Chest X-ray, PA view. Patient: 60 years old, sex M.
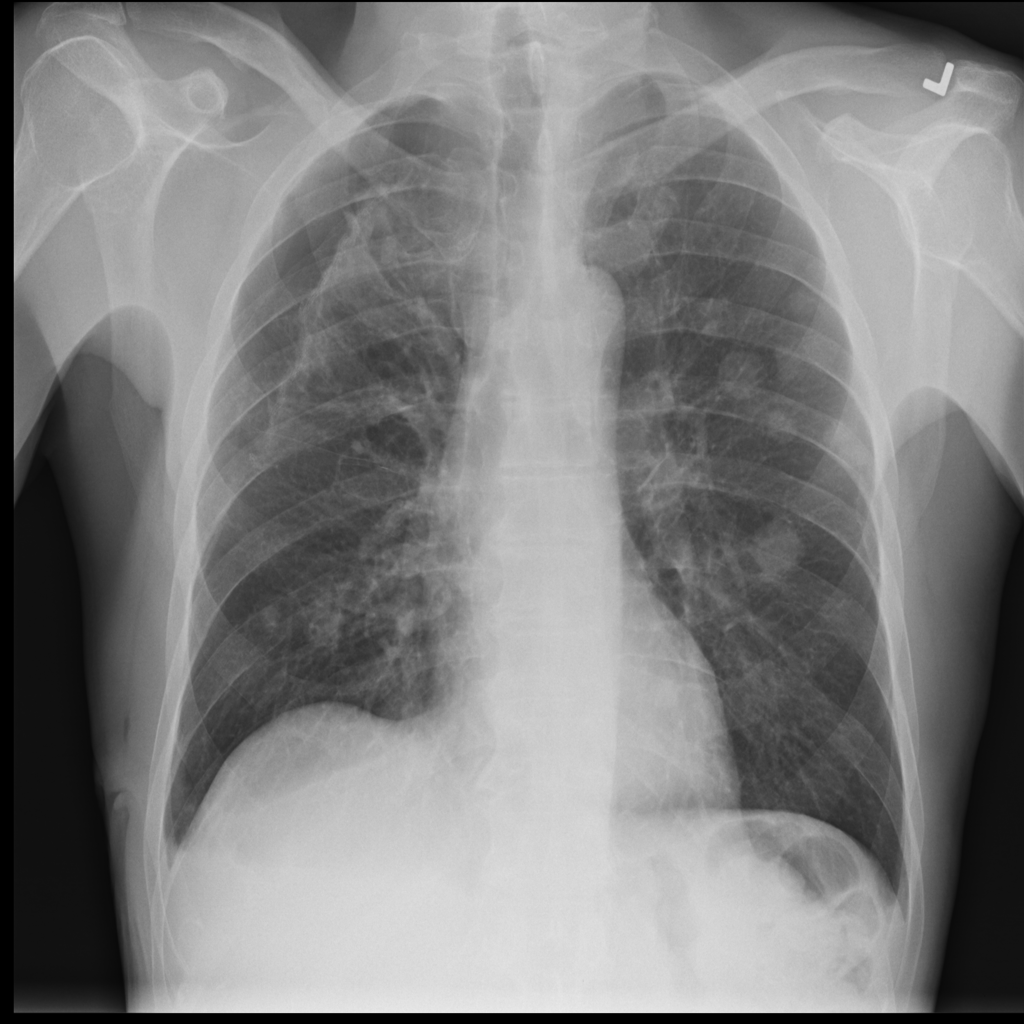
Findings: Nodule, Pneumothorax